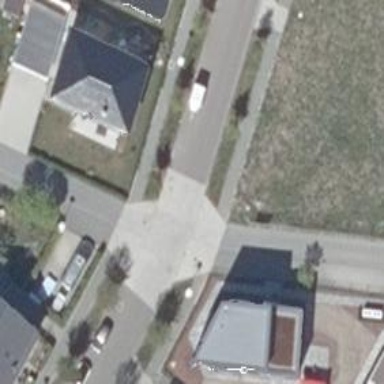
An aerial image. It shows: Table-style traffic calming feature.